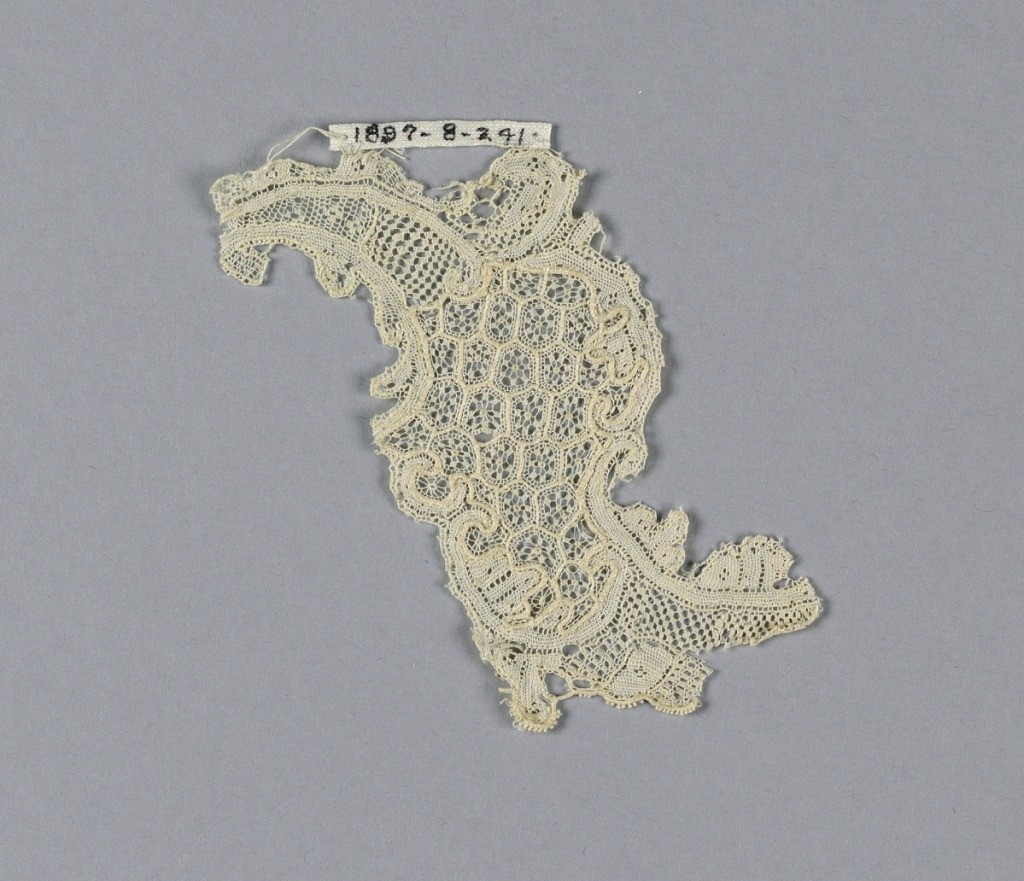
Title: Fragment
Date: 18th century
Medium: linen Technique: needle lace
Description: Fragment of Argentan lace cut from its ground. Largely composed of small hexagonal areas enclosing rosettes.